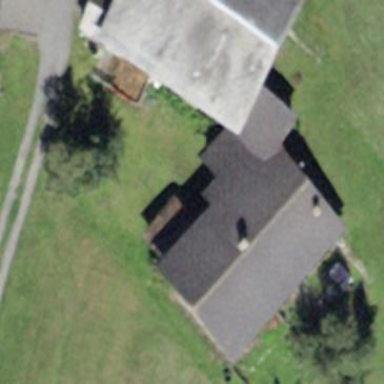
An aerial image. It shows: Building with tiled roof.